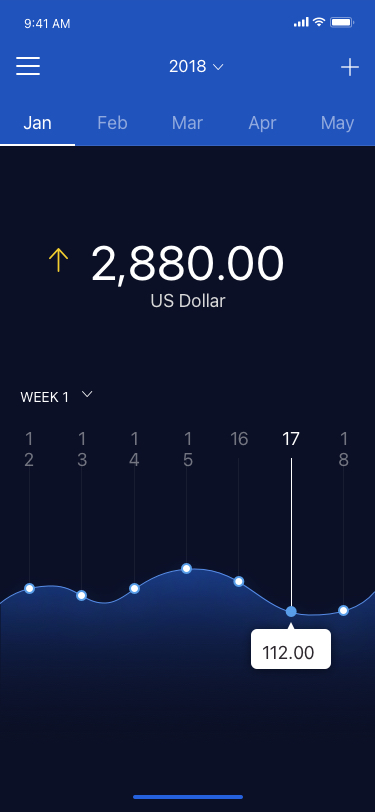
Text in this UI design:
Home page
About Us
Profile
Portfolios
Message
Settings
Logout